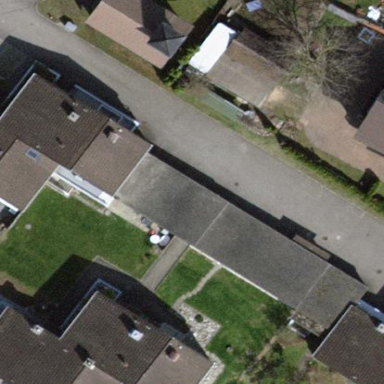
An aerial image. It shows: Terrace building.